Question: I was wondering if anyone could help me go through this question. I looked up the Min Max theory, but I still don't know how to apply this concept to this question below.
The following tree represents possible moves in a competitive game, showing that player X currently has a choice between move A and move B.
Following the move of player X, player Y is allowed to select a move, and then player X is allowed to select the last move of the game.
The leaf nodes of the tree are labeled W, L, or T, depending on whether that ending represents a win, loss, or tie for player X.
Use the min-max search to determine if player X should move A or B to obtain the best result X can expect.

To review min-max search, see <URL>
Player X should move A.
Player X should move B.
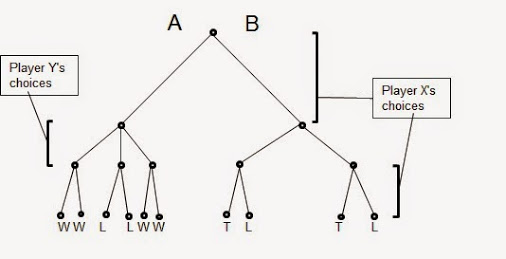
Answer: I added numbers for the nodes, and highlighted the "max" rows. The non-highlighted rows are "min" rows (i.e., the player wants to minimize the result). Obviously an L is the lowest value, and a W is the highest value. We usually assign a 1 to a win, a -1 to a loss, and a 0 to a tie. Player Y wants to make the number as low as possible (they win if the player X gets an L). Player X wants to make the number as high as possible (he wants a W).

If the game plays out to node 4, you know that player X will win no matter what. Therefore, 4 is marked W (or 1). If the game plays out to node 5, you know that he loses, so it's marked L. Same happens for 6 (which gets a W).
To assign to node 2, we note that 2 is on a "min" row (it's player Y's turn). 4, 5, 6, have W, L, W, respectively. Player Y can minimize this by choosing node 5, therefore winning. Therefore, Player X knows that if Player Y is intelligent, Player X will lose if he chooses A.
We can do the same thing on the other side to show that if Player X chooses B, he will tie. Therefore, Player X should choose B.
When code is written for minimax, the code does a <URL> and assigns values to the nodes as it goes by looking at the descendants.